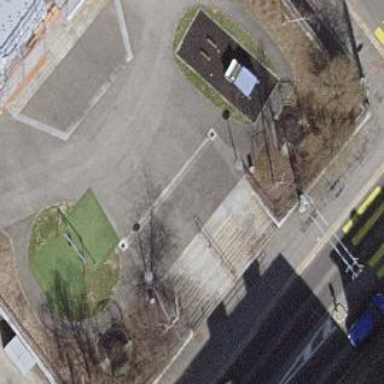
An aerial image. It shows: Playground area for leisure land.